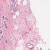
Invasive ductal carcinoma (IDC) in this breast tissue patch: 1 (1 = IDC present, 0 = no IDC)